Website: slack
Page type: account-dashboard
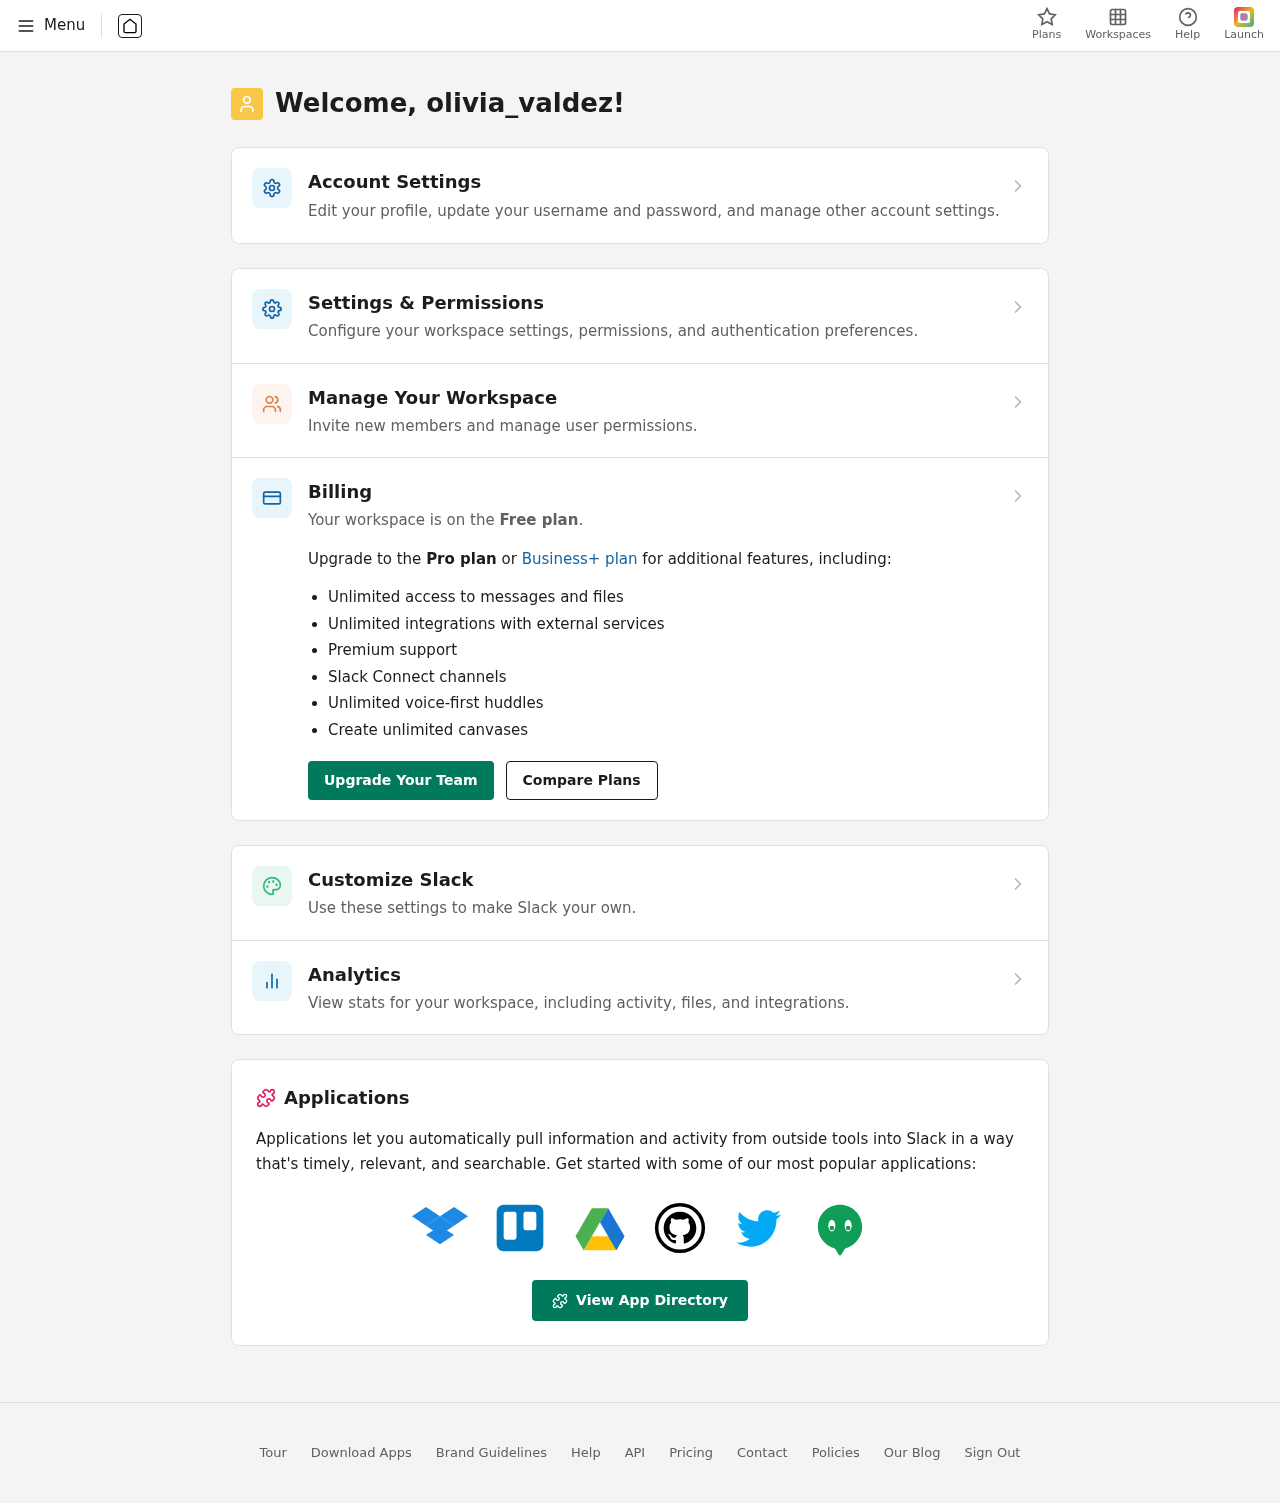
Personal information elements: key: PII_LOGIN_USERNAME
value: olivia_valdez